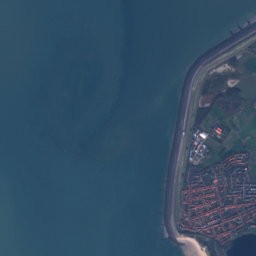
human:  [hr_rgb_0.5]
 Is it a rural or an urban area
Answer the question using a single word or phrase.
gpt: urban

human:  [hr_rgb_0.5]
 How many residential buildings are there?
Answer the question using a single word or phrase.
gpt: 2090

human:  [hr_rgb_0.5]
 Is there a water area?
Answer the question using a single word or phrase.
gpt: yes

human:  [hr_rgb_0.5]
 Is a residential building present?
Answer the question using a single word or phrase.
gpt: yes

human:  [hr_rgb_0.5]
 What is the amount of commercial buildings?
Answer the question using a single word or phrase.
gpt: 76

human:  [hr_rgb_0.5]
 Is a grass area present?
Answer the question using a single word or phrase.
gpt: yes

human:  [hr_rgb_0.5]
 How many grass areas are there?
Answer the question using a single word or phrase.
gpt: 37

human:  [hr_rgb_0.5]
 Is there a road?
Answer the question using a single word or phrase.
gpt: yes

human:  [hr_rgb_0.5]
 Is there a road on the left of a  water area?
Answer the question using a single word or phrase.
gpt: yes

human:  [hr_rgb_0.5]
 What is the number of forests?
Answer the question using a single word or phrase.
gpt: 17

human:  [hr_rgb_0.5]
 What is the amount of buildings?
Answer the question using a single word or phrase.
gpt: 2200

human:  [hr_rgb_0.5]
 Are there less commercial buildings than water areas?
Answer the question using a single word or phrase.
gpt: no

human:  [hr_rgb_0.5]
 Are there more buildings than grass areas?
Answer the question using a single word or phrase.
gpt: yes

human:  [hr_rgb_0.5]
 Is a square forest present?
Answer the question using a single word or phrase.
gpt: no

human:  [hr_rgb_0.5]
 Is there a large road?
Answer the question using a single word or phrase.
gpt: no

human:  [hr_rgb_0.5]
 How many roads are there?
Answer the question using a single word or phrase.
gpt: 257

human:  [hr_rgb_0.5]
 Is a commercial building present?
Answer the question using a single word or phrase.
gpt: yes

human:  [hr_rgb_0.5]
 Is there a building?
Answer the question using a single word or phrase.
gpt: yes

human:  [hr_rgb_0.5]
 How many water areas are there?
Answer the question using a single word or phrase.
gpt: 10

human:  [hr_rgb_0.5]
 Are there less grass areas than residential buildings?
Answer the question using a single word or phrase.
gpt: yes

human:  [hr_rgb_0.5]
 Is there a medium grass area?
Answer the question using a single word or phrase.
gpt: yes

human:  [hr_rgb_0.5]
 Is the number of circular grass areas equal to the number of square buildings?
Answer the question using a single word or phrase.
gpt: no

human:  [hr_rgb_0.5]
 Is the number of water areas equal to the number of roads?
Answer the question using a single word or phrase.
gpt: no

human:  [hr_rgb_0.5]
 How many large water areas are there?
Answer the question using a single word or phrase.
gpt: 4

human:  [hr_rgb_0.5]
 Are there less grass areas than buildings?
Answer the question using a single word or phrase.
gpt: yes

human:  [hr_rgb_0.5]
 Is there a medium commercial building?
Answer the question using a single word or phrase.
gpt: no

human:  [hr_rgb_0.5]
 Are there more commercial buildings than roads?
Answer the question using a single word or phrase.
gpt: no

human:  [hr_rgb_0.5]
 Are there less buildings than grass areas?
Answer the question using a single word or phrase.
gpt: no

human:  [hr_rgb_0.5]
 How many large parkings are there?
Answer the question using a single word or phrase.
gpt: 0

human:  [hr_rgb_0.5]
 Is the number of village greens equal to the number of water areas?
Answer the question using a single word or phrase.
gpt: no

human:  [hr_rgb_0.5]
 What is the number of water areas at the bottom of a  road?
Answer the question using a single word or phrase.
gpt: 8

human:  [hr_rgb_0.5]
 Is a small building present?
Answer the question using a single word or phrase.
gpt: yes

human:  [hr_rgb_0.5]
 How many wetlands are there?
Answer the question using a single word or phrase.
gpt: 3

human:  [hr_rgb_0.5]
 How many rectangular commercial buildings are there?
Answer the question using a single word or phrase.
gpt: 62

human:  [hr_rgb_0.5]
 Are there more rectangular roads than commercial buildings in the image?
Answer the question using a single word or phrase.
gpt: no

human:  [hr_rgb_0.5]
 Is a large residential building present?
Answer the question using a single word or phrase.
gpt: no

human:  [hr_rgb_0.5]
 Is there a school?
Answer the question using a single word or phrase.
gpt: yes

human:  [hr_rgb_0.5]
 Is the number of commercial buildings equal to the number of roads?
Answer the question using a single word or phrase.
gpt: no

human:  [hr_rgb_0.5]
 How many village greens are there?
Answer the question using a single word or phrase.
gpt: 1

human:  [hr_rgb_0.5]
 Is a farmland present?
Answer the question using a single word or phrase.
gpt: yes

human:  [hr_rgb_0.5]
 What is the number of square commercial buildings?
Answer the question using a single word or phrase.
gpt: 1

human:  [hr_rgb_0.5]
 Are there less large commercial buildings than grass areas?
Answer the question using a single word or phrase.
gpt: yes

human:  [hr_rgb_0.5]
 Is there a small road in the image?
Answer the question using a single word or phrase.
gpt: yes

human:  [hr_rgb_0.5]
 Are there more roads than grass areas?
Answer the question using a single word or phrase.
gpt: yes

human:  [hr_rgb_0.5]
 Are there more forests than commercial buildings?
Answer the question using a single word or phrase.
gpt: no

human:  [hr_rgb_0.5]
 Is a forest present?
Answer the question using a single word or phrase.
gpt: yes

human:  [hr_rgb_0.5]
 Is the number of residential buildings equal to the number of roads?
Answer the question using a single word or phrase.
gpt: no

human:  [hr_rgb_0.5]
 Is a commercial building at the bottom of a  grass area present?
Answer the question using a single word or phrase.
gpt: yes

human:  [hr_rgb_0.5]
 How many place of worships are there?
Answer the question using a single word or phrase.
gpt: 2

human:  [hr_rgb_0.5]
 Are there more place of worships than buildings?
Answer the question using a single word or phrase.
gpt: no

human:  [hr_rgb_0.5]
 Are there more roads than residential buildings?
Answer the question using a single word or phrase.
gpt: no

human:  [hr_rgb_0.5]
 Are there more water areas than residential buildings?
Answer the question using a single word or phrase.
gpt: no

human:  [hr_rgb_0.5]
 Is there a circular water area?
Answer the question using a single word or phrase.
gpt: yes

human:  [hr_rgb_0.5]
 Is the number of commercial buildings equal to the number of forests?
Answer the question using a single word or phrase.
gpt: no

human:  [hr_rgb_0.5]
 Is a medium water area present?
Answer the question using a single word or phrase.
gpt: no

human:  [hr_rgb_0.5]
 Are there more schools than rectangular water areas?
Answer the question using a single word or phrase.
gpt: no

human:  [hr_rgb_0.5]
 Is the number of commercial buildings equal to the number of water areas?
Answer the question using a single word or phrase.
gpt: no

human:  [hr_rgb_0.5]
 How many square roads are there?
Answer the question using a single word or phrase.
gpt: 0

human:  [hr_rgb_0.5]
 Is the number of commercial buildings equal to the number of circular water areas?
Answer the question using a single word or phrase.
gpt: no

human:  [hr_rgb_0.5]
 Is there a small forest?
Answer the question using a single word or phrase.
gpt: yes

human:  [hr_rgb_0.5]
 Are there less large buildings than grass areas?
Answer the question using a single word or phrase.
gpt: yes

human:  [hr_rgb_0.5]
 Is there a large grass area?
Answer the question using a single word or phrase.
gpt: yes

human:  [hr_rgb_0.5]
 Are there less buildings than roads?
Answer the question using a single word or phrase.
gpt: no

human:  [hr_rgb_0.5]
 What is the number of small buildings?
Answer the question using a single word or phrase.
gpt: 2196